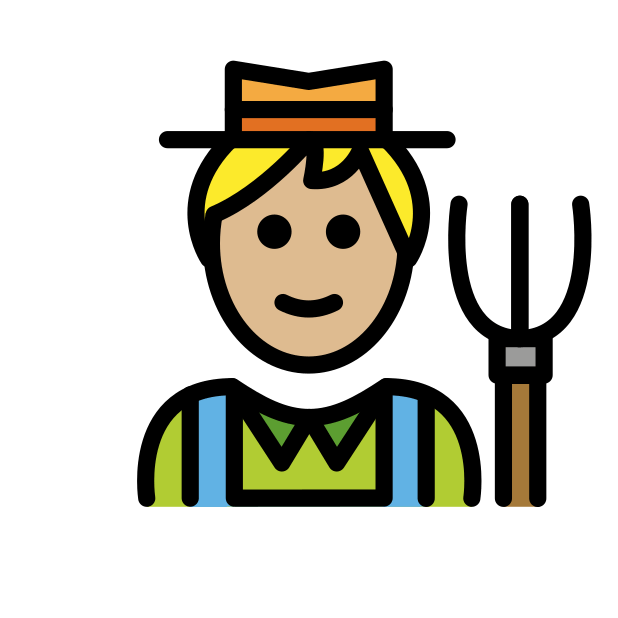
farmer: medium-light skin tone